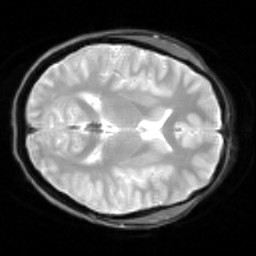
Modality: inplaneT2
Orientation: axial
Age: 24
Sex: female